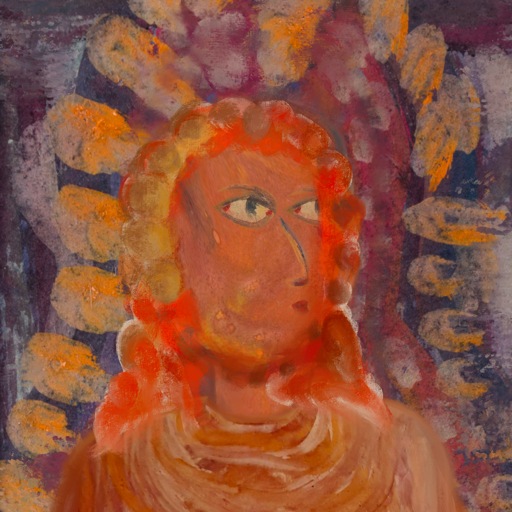
Background: Doll, Head And Neck Side: Mother_And_Son_Son, Face Side: GypsyMother, Bust: Pious_Lady, Hair Side: Rupkatha, Head Accessory: Blank, Second Necklace: Blank, Necklace: Blank, Baby: Blank